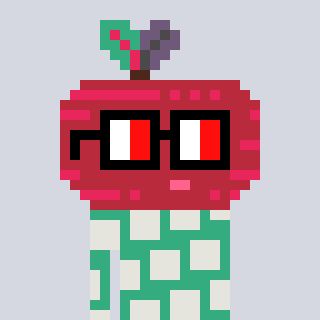
a pixel art character with square glasses with black frames and red eyes, a beet-shaped head and a teal-colored body on a cool background